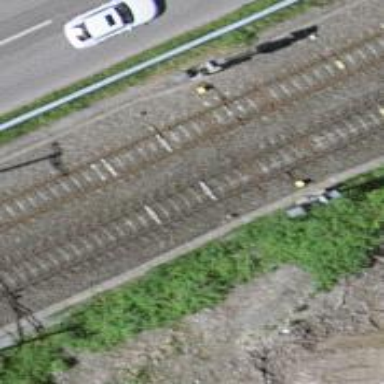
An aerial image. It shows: Railway signal.